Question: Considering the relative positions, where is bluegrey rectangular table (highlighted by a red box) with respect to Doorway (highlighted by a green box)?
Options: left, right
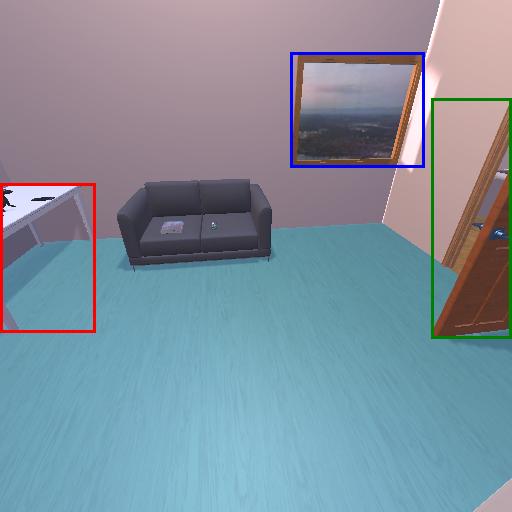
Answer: left